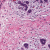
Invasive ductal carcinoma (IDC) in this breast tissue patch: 0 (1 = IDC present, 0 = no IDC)